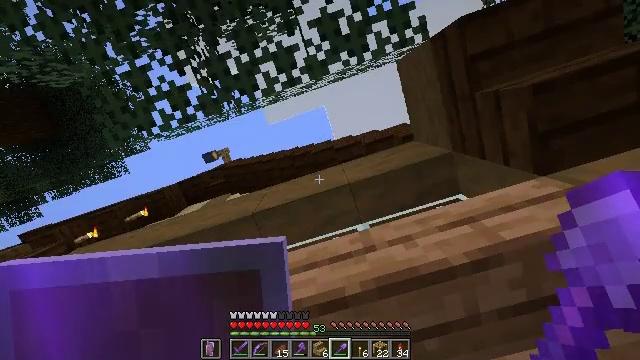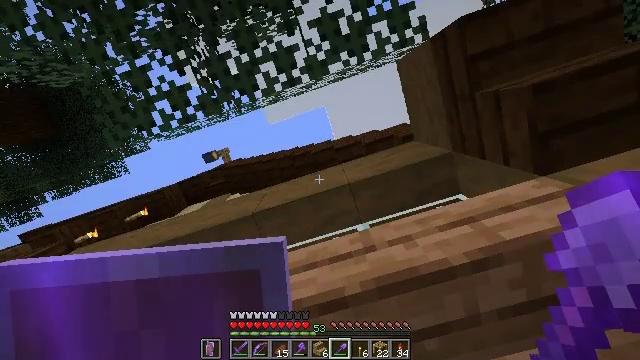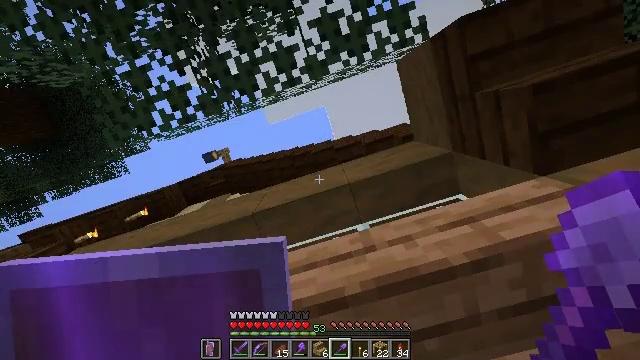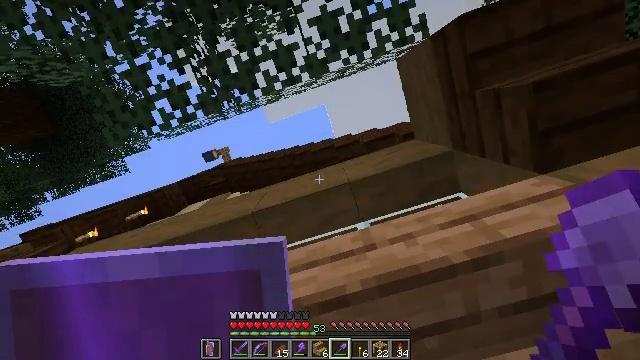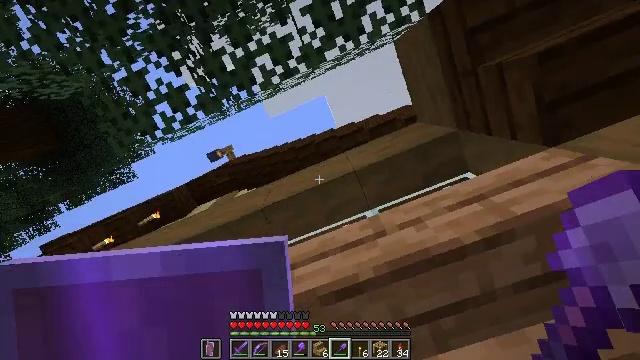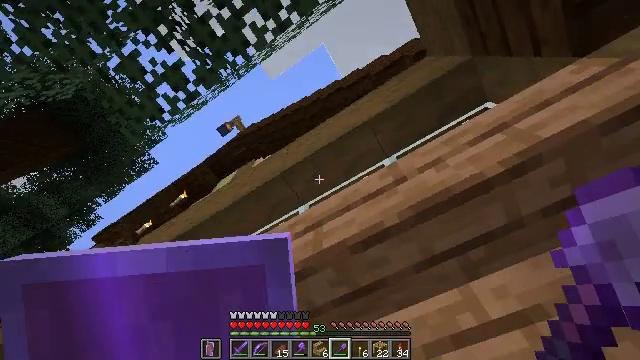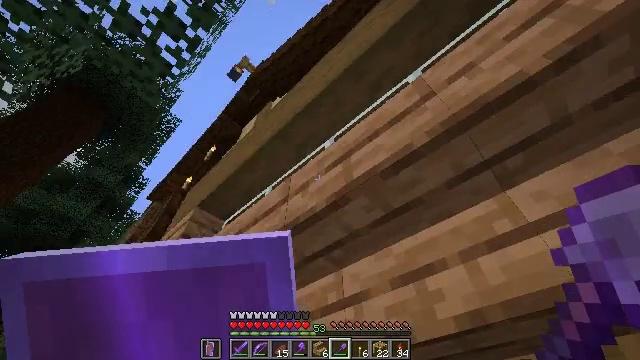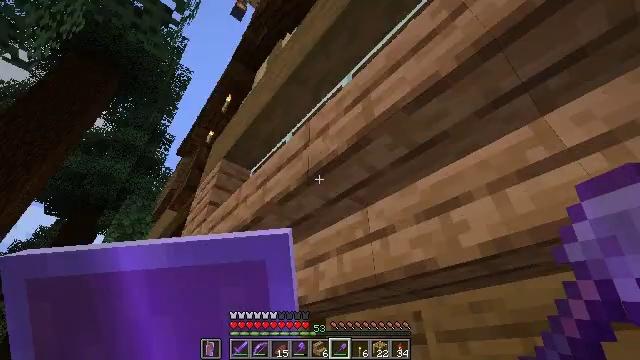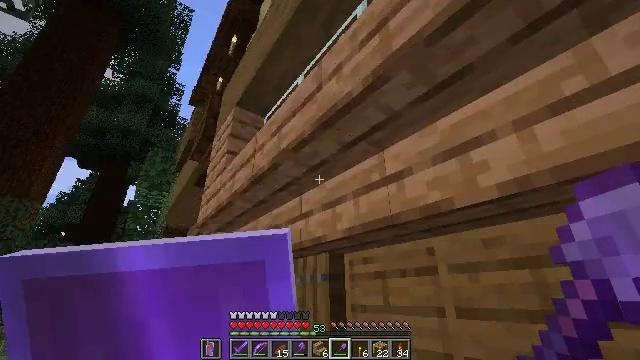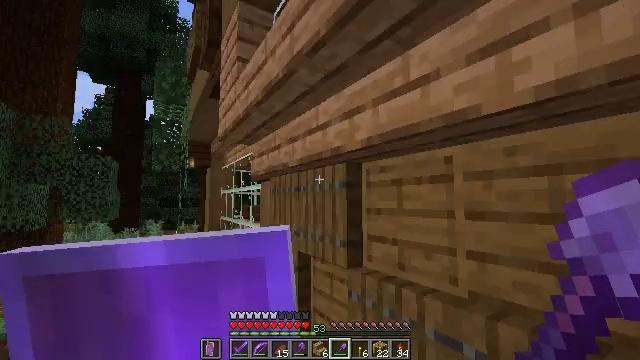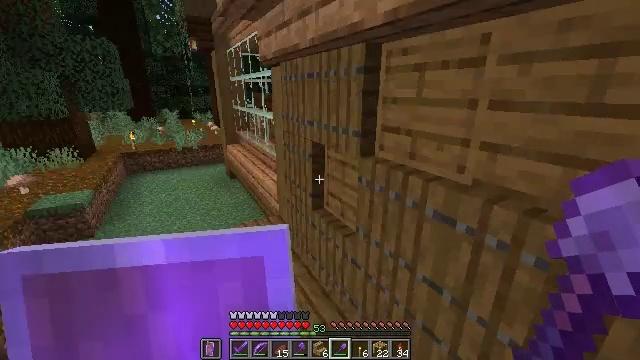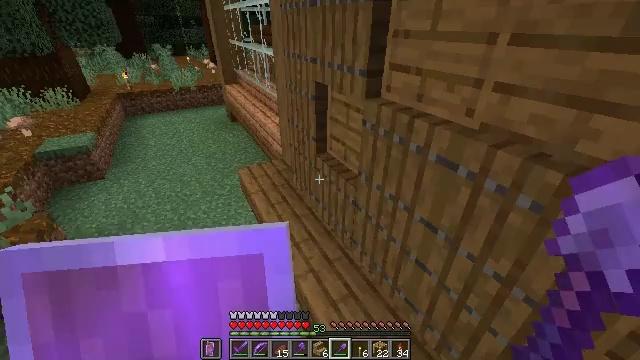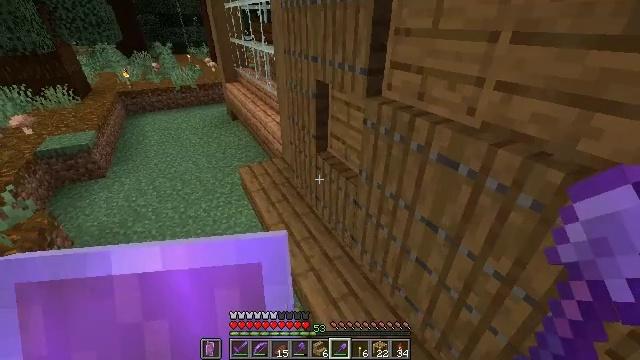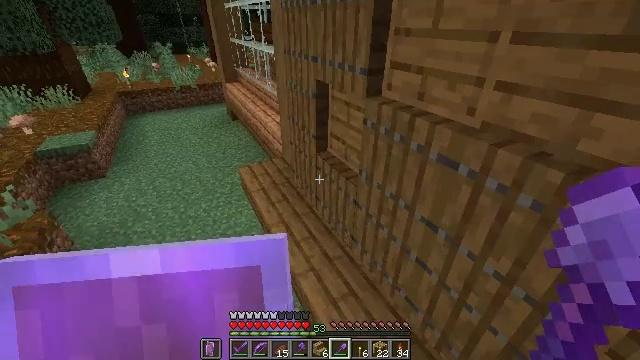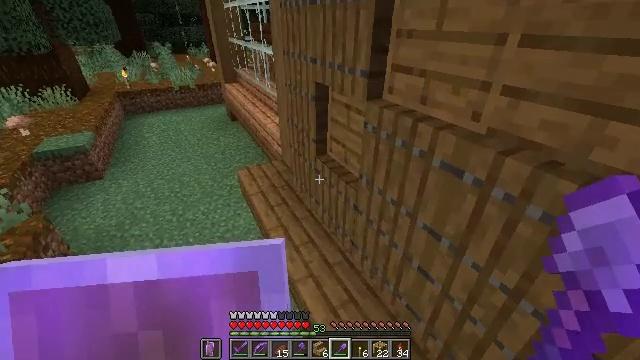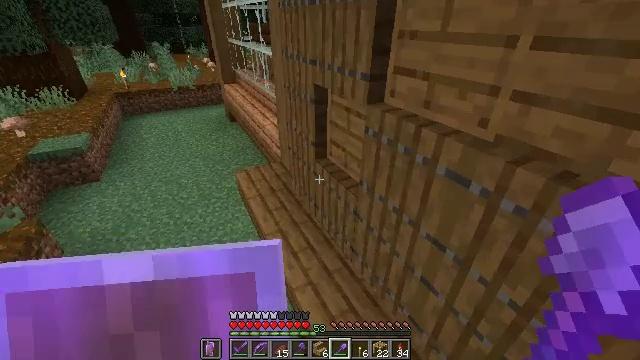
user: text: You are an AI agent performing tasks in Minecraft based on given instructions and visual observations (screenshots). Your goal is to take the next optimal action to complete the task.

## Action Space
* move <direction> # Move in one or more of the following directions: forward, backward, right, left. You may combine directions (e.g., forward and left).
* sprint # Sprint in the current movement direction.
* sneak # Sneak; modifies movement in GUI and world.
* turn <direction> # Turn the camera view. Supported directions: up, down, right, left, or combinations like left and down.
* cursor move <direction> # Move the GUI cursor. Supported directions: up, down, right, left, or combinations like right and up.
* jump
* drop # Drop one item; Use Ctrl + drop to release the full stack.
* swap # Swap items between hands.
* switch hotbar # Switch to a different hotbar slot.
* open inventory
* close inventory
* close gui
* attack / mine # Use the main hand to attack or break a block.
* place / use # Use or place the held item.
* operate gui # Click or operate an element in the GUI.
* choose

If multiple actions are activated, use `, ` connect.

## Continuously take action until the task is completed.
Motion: motion action
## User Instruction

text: Break the mossy cobblestone to gather materials.
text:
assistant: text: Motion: no_op
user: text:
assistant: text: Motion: no_op
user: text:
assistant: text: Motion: no_op
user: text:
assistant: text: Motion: turn left and down
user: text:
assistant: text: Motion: turn left and down
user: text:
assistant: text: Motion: turn left and down
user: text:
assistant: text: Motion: turn left and down
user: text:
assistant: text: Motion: turn left and down
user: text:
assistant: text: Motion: turn left and down
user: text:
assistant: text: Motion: turn left and down
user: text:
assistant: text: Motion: turn down
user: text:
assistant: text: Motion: no_op
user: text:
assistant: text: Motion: no_op
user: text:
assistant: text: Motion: move forward
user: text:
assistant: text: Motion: move forward
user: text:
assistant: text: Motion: move forward
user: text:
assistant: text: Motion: move forward
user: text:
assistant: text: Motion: turn up
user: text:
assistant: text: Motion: turn left and up
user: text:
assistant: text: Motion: turn left and up
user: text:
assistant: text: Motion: turn up
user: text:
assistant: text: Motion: move left, turn right and up
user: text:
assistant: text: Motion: move left, turn right and up
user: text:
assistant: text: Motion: move left, turn right and up
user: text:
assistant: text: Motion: move back and move left, turn right and up
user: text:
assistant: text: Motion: move back and move left, turn right and up
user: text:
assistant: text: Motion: move back and move left, turn right and up
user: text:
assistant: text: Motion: move back, turn right and up
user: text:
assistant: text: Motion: move back, turn right and up
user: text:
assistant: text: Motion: move back, turn right and up